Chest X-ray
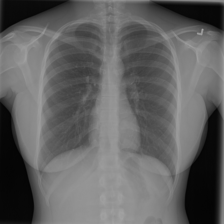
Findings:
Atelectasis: negative
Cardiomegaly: negative
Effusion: negative
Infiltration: negative
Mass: negative
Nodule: negative
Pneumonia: negative
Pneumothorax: negative
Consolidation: negative
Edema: negative
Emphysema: negative
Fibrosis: negative
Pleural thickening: negative
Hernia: negative